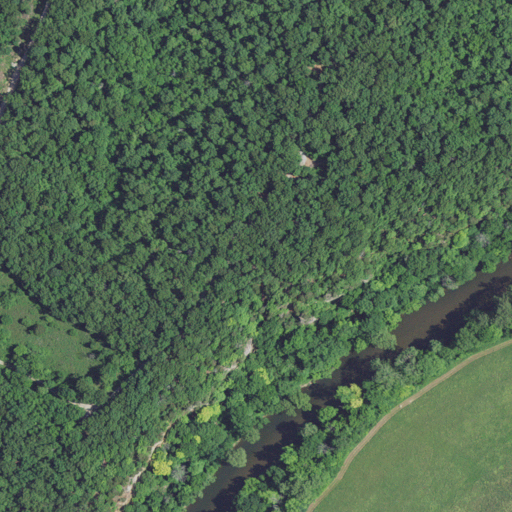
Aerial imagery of cliff(s) in Missouri named Robinson Bluff containing deciduous forest, pasture, shrub, woody wetlands, open development, mixed forest, and open water